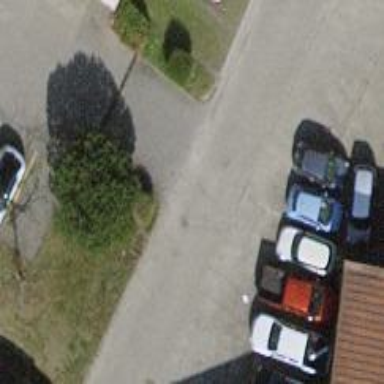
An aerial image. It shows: Alleyway designated as service road.